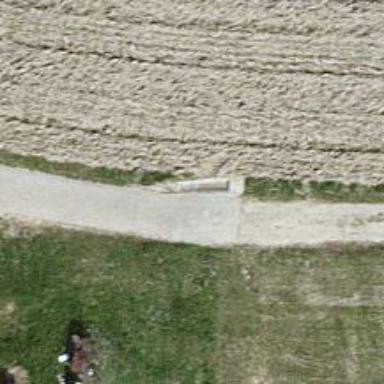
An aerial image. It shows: Well-maintained track road of grade 1.